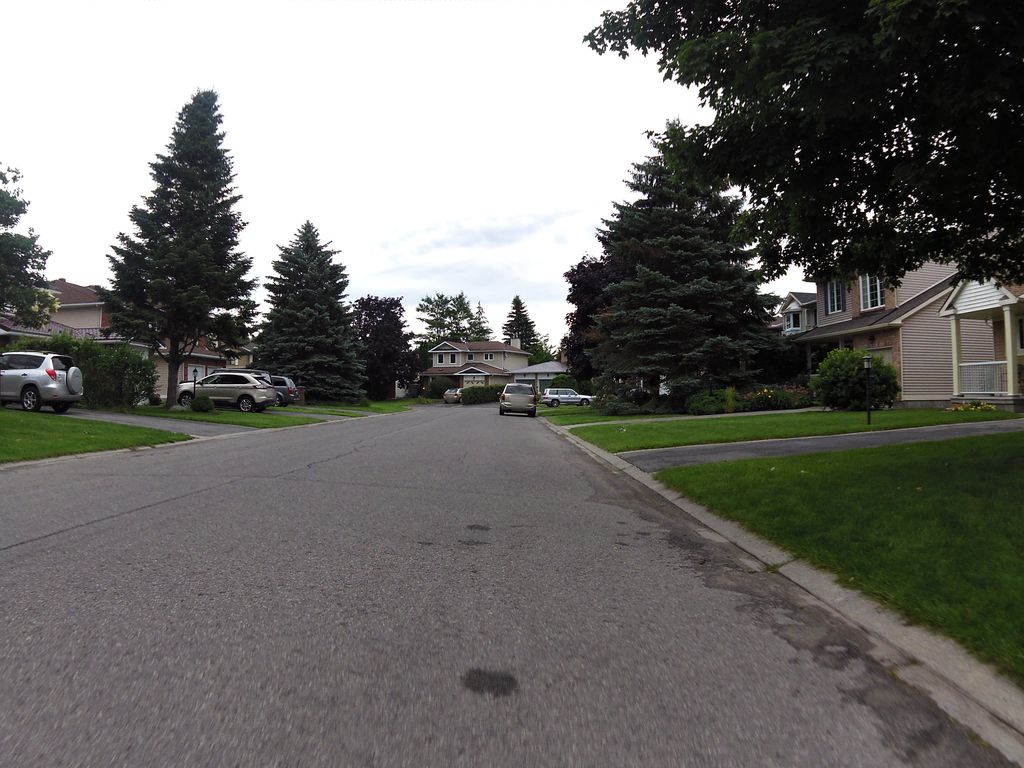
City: ottawa-gatineau